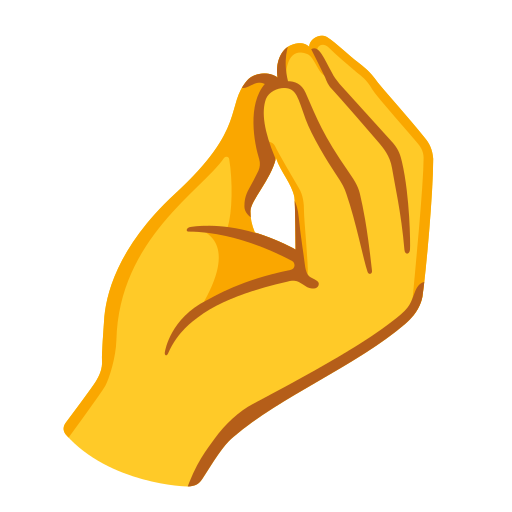
Emoji: 🤌